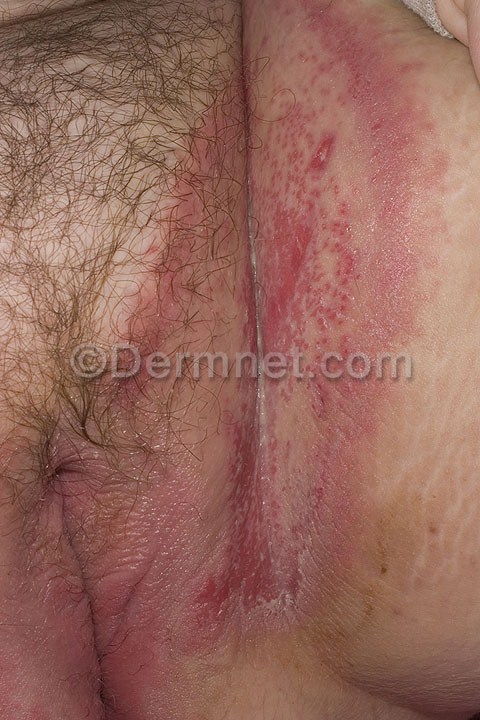
Disease: Psoriasis pictures Lichen Planus and related diseases